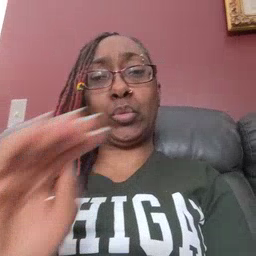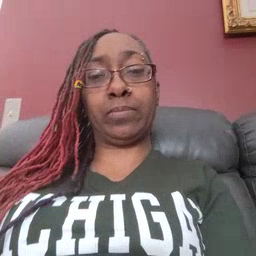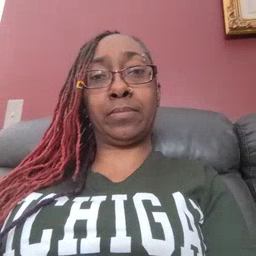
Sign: blue